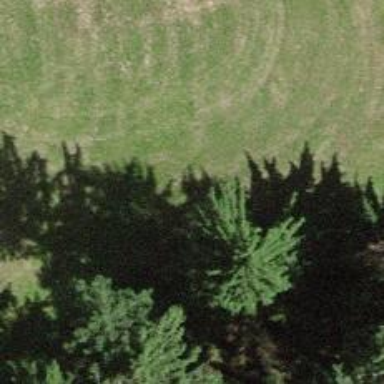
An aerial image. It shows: Grassy path with very rough surface.